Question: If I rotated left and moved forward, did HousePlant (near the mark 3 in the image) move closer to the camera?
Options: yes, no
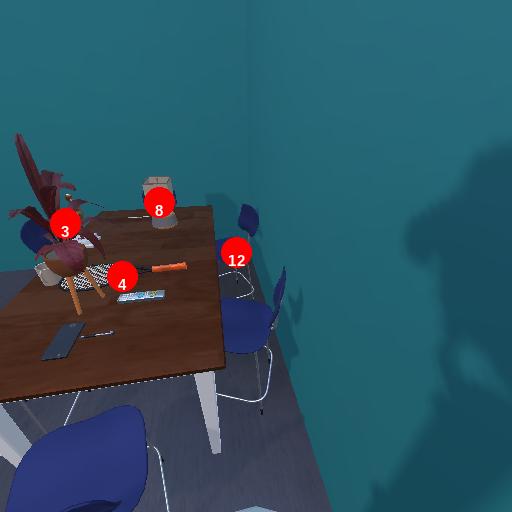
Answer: yes